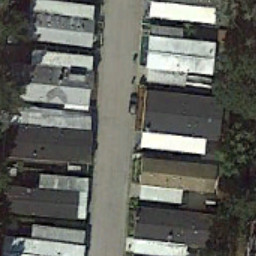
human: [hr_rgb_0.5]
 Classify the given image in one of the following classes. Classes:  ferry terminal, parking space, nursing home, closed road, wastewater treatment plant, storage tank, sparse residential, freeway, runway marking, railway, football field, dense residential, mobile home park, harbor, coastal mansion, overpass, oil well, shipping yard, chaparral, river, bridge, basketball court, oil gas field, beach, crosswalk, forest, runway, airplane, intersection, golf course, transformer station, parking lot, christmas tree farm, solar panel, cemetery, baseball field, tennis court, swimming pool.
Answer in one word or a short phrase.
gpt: mobile home park